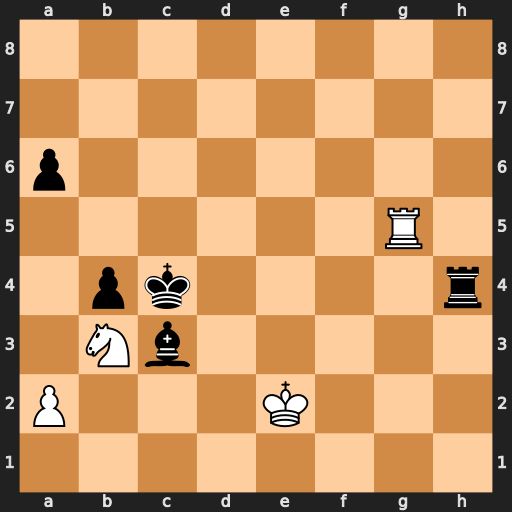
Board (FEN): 8/8/p7/6R1/1pk4r/1Nb5/P3K3/8
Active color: w
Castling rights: -
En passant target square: -
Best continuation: Rc5#